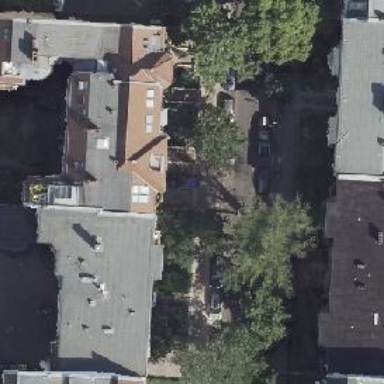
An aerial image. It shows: Unique apartment building with double saltbox roof shape.